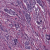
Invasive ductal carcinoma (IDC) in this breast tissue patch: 1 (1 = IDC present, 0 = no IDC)